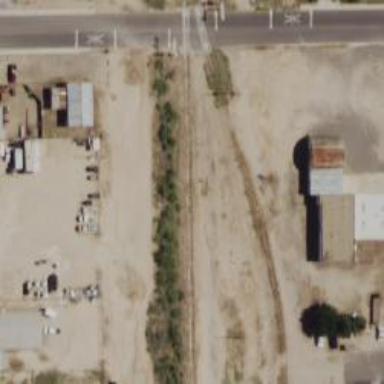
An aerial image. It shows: Rail spur service.